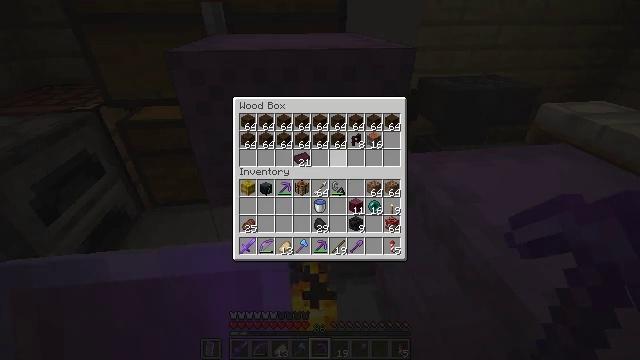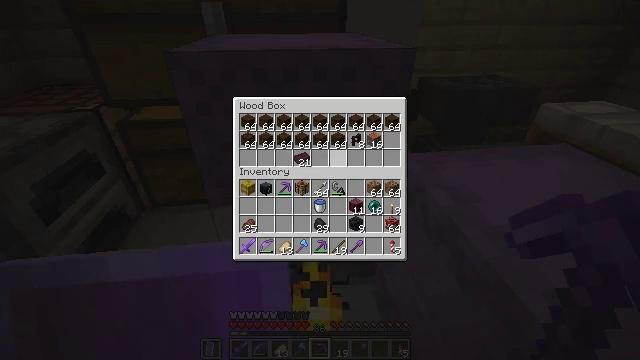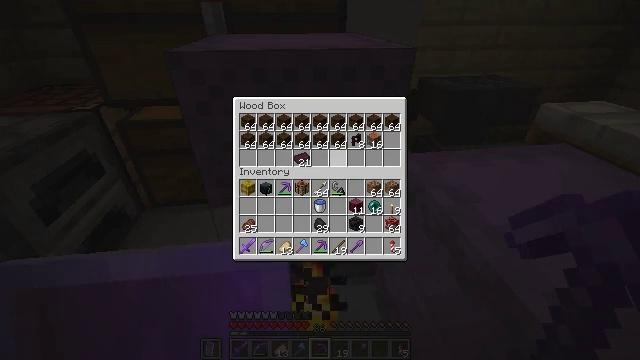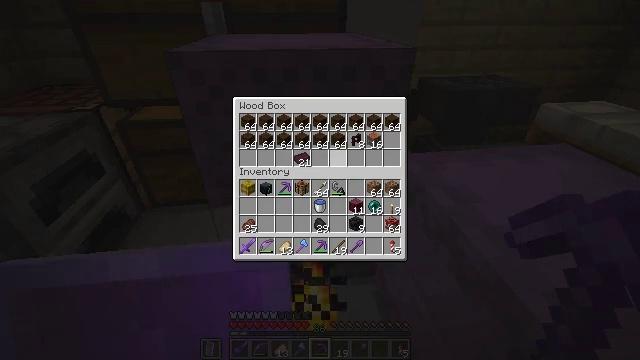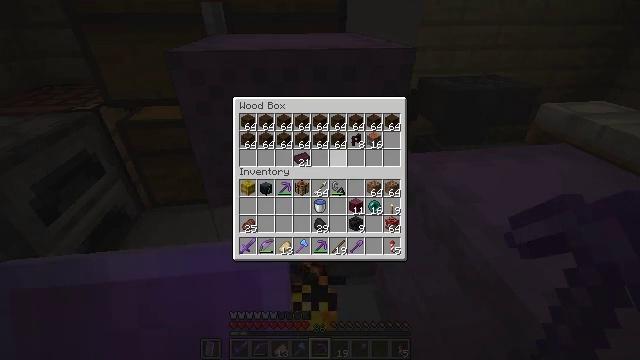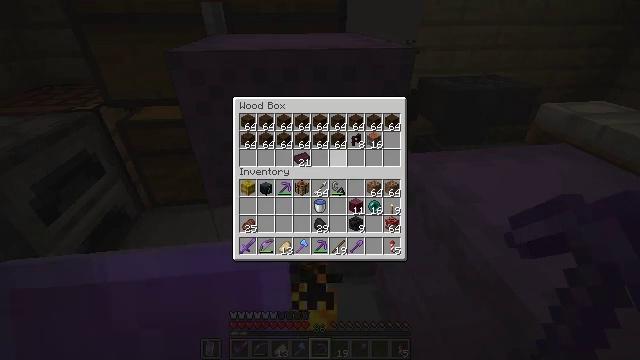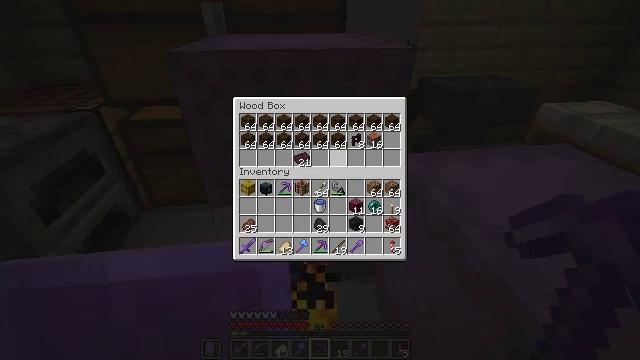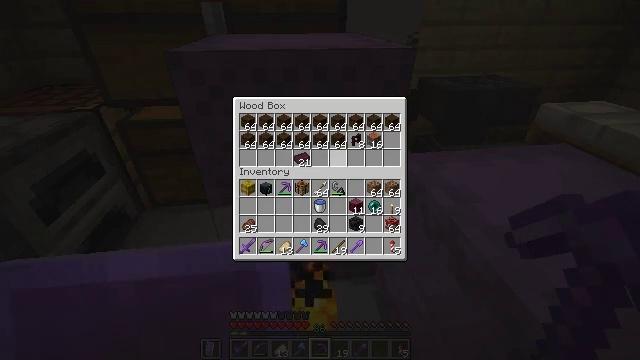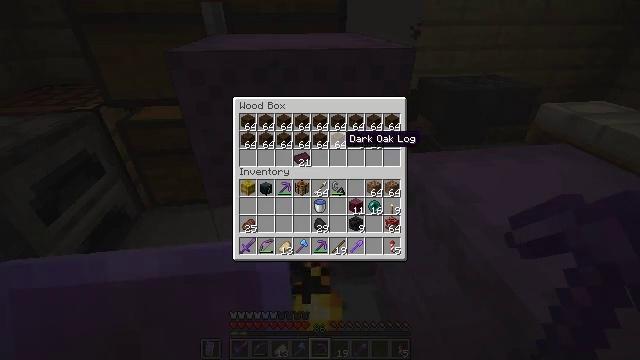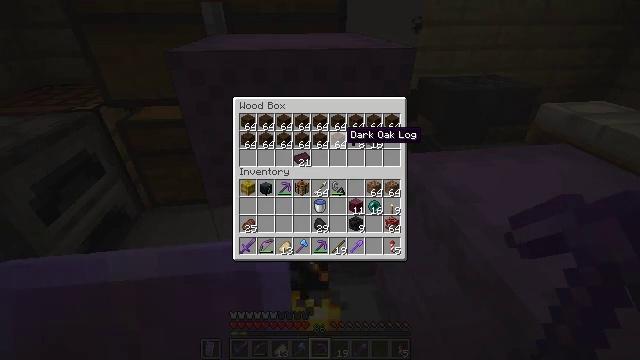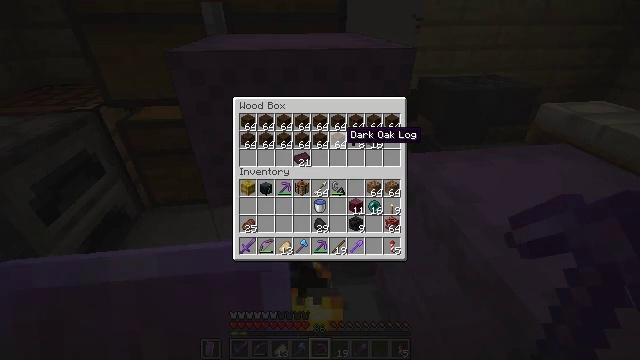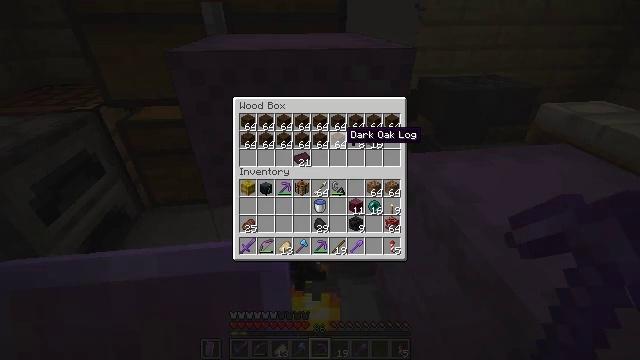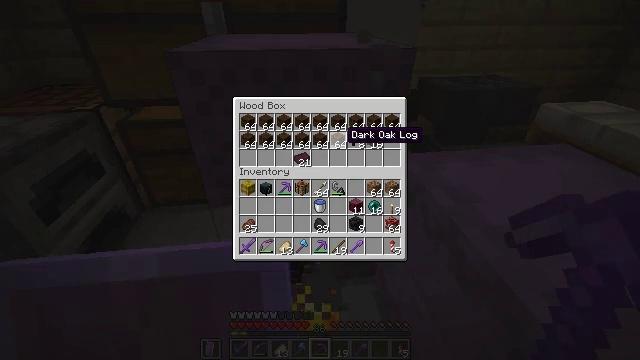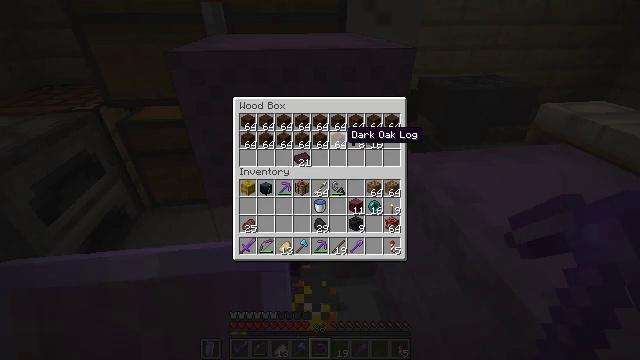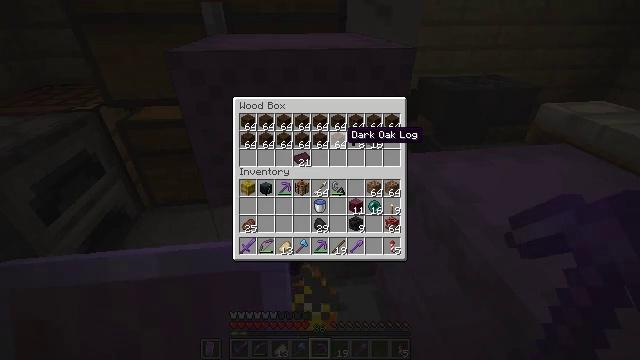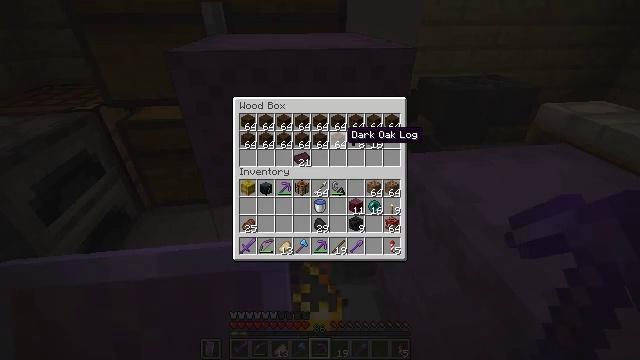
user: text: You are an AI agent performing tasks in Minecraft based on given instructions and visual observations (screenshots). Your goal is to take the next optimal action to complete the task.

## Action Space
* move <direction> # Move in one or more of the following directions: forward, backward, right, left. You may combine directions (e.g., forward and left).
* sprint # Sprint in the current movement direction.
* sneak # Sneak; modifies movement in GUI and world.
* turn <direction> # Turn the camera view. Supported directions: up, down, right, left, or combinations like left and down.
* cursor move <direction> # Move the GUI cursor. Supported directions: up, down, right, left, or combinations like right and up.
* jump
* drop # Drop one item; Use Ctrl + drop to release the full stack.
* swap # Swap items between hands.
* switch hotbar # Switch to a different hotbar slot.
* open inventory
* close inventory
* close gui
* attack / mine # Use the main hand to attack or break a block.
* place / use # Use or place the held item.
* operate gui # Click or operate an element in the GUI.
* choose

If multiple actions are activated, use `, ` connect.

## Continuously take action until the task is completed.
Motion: motion action
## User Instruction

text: Transform crimson stems into crimson planks.
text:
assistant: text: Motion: no_op
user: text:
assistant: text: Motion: no_op
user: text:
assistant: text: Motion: no_op
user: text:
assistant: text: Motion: no_op
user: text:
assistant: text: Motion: no_op
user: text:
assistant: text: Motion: no_op
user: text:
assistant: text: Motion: no_op
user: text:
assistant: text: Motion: no_op
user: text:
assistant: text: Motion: no_op
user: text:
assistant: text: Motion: no_op
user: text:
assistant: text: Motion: no_op
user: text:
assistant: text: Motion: no_op
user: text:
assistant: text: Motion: no_op
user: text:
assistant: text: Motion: no_op
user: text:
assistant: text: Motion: no_op
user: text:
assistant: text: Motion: no_op
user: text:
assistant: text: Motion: no_op
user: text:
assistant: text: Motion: no_op
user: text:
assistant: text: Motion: no_op
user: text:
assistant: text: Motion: no_op
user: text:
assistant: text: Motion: no_op
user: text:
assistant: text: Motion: no_op
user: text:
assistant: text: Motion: no_op
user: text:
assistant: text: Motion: no_op
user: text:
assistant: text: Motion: no_op
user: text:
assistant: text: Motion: no_op
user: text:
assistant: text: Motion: no_op
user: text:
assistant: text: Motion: no_op
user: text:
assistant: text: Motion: no_op
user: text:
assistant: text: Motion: no_op